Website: ulta-beauty
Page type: account-selection
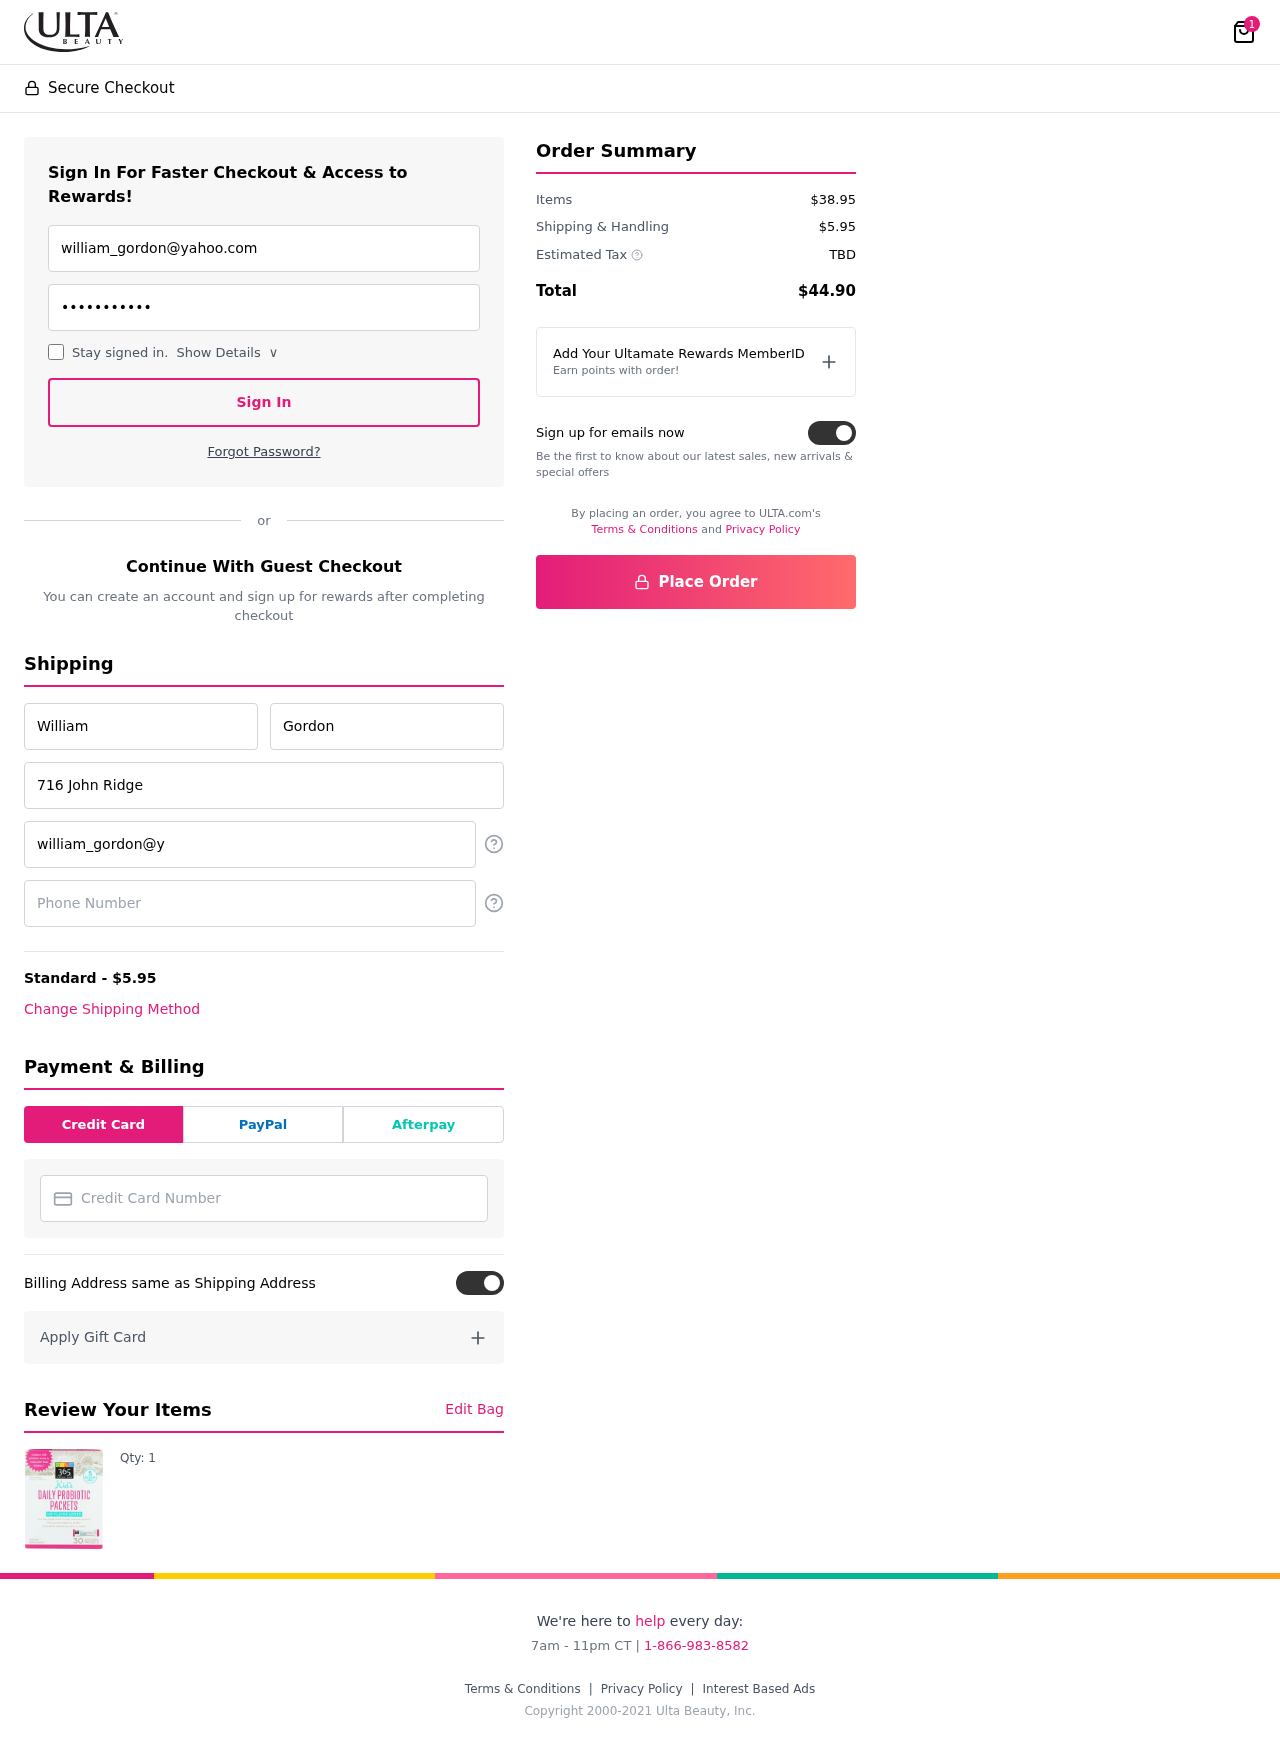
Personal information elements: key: PII_CARD_NUMBER
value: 4608 7273 5130 5194
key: PII_EMAIL
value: william_gordon@yahoo.com
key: PII_EMAIL2
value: william_gordon@yahoo.com
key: PII_FIRSTNAME
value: William
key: PII_LASTNAME
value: Gordon
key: PII_PHONE
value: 7238049321
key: PII_STREET
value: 716 John Ridge
Product elements: key: PRODUCT1_QUANTITY
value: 1
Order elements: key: ORDER_NUM_ITEMS
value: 1
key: ORDER_SHIPPING_COST
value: $5.95
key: ORDER_SUBTOTAL
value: $38.95
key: ORDER_TAX
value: TBD
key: ORDER_TOTAL
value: $44.90